Field crop: maize
Growth stage: 2
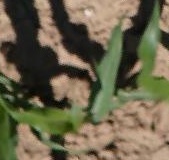
Species: maize